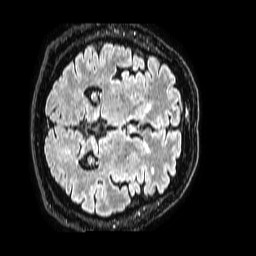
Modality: FLAIR
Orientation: axial
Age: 69
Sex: male
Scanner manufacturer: philips
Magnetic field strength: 1.5 T
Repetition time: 4.8 s
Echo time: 0.3 s